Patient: sex F, age 69
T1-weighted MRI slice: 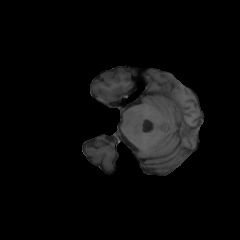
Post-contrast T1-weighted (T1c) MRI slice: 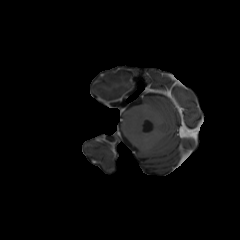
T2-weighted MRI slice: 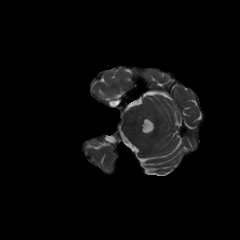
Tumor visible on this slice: no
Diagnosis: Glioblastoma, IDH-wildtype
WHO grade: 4